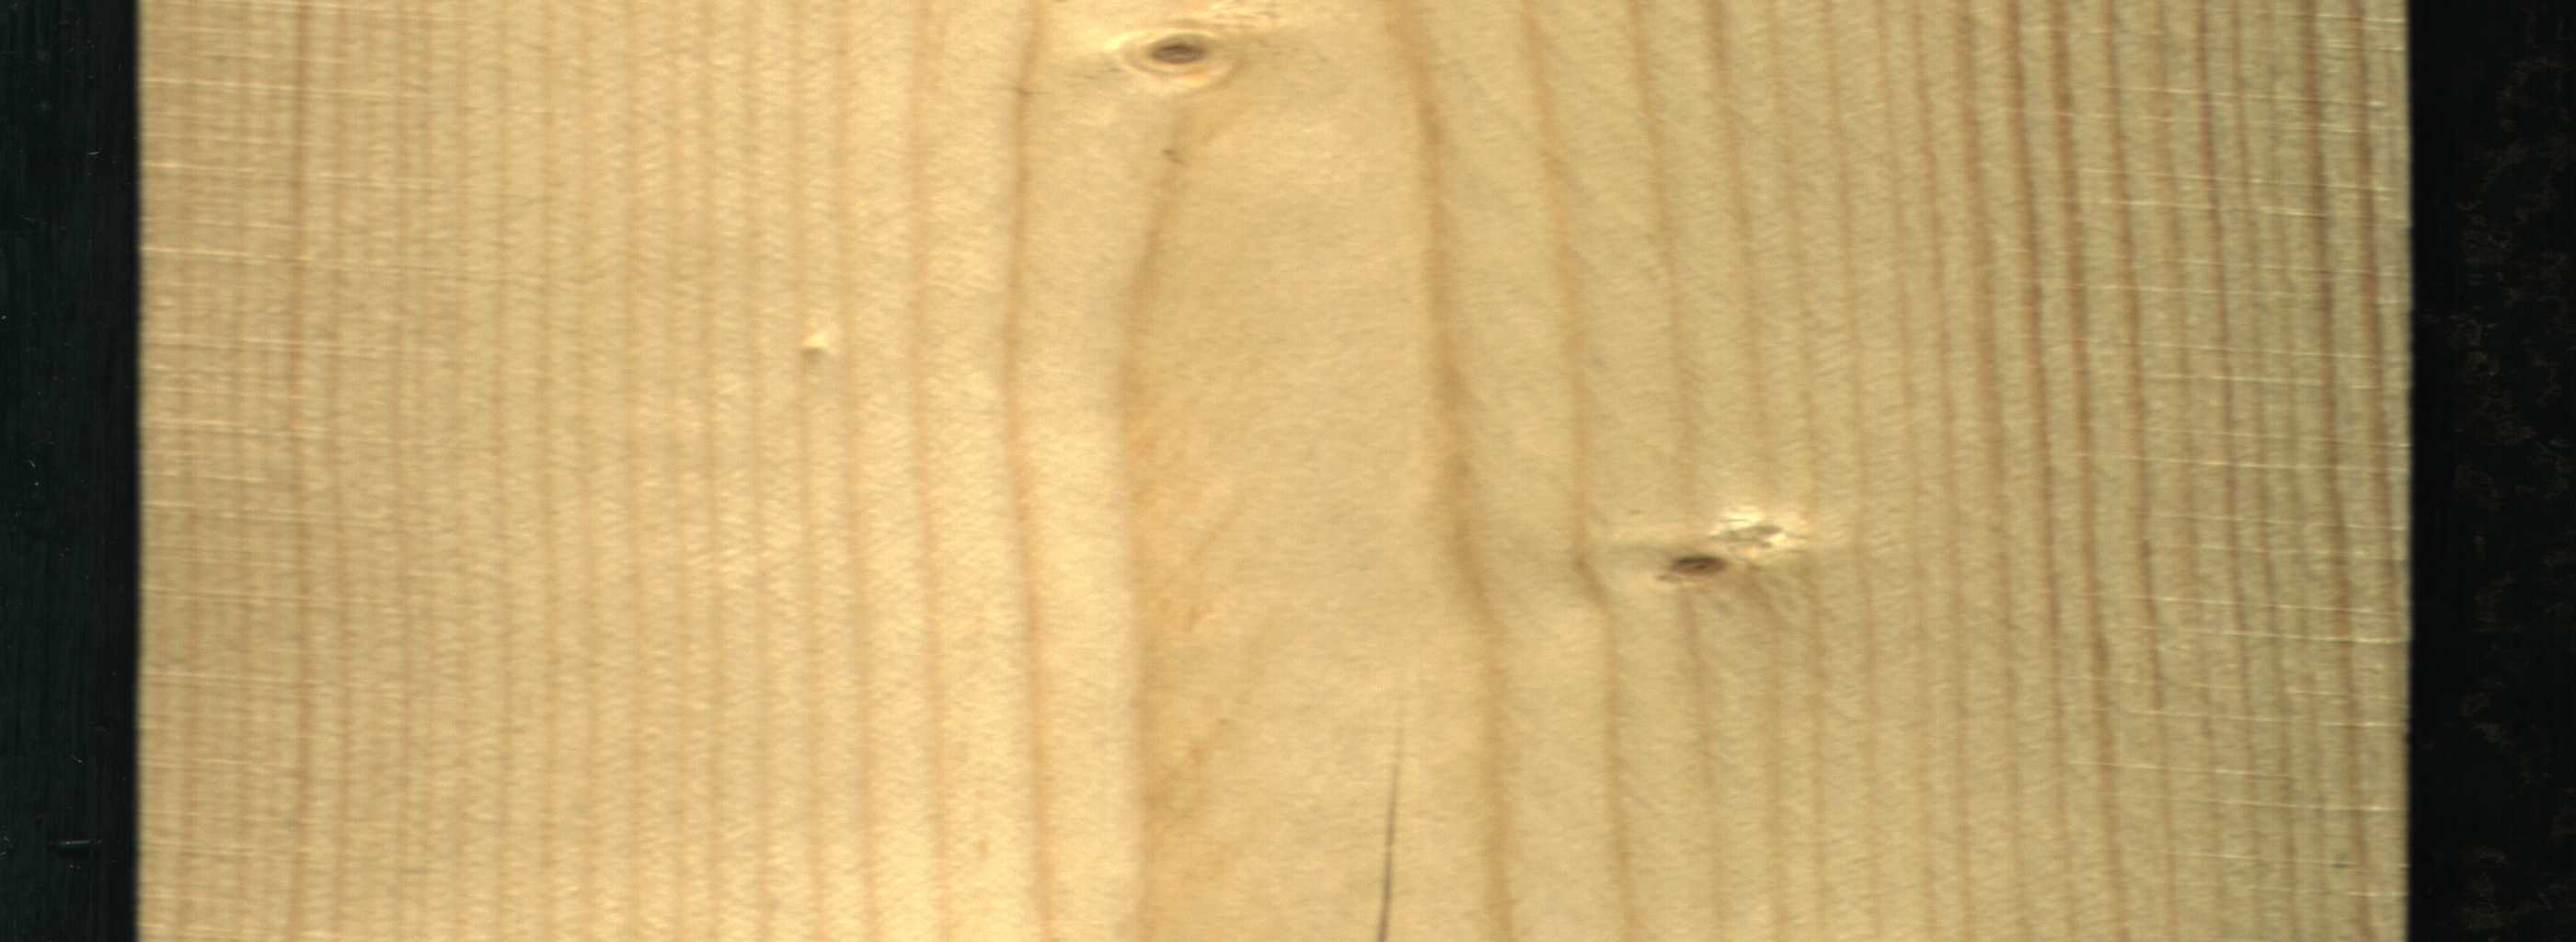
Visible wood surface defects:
Live_Knot
Live_Knot